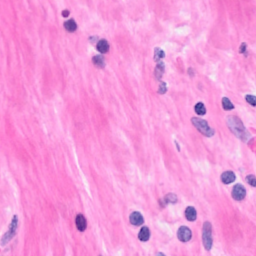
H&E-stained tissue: Breast